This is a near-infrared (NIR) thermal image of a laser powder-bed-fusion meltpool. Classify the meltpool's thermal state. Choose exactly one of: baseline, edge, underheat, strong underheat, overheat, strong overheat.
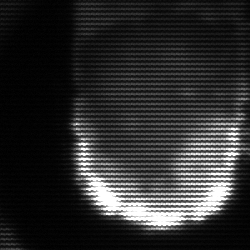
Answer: baseline